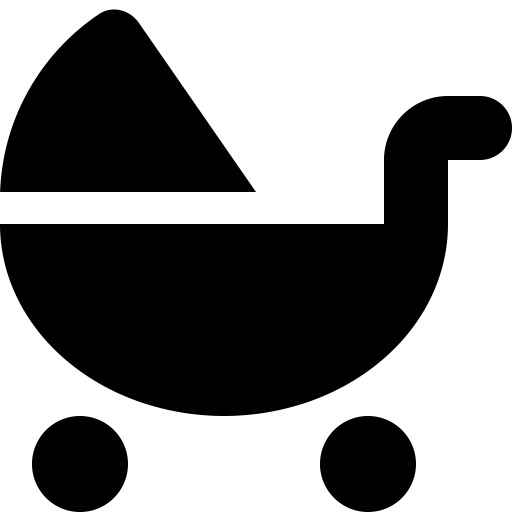
Tags: icon, FontAwesome, fa-icon, solid, baby, carriage